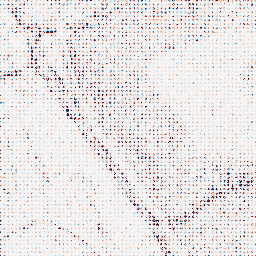
Category: wavelet
Decomposition family: wavelet_dwt
Decomposition parameters: wavelet: db4
level: 1
Upsampling method: sinc_hamming
Upsampling parameters: scale: 8
kernel_size: 4
Upsampling scale: 8